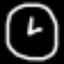
Label: clock